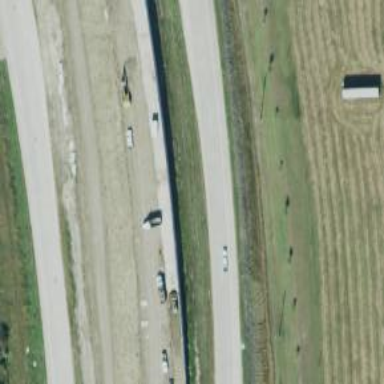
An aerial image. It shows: Trunk highway with expressway features.